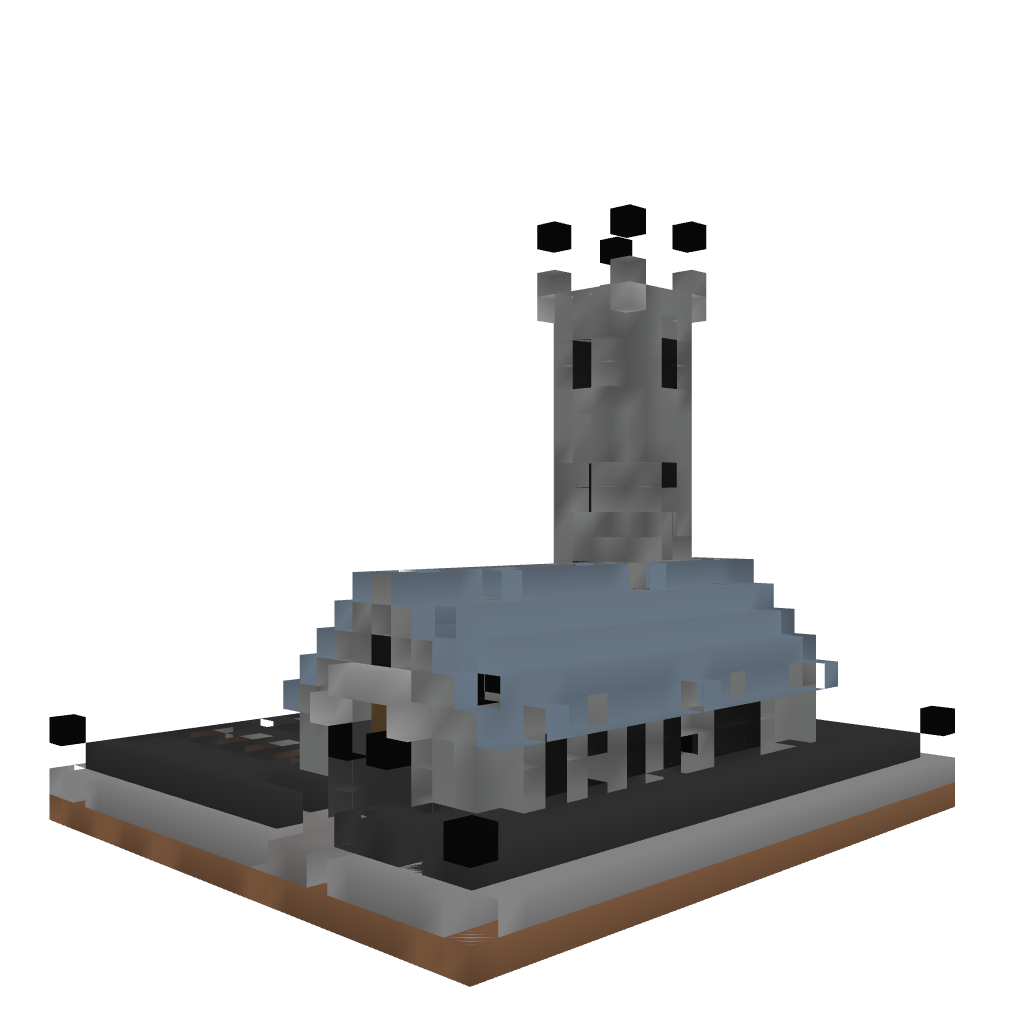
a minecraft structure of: Church with Cemetery